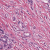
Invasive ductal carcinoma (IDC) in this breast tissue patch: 1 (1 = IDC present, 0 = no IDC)